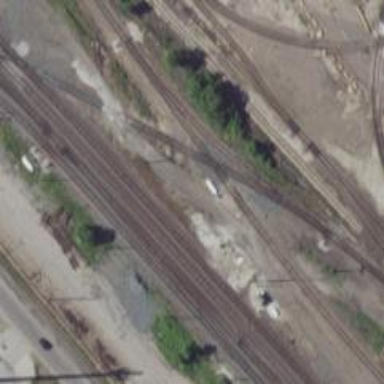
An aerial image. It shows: Railway crossing.